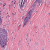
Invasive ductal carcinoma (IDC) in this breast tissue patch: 1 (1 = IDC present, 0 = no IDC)